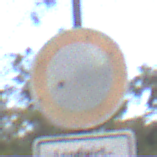
Verkehrszeichen: VerbotFahrzeugeAllerArt
Zusatzzeichen unten: BesondereFahrzeugeUndTransportgueter6
Umgebung: Outdoor, Urban
Tageszeit: MorningAfternoon
Wetter: PartlyCloudy
Licht: Natural
Jahreszeit: NotSpecified
Kontrast: LowContrast